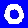
Digit: 0